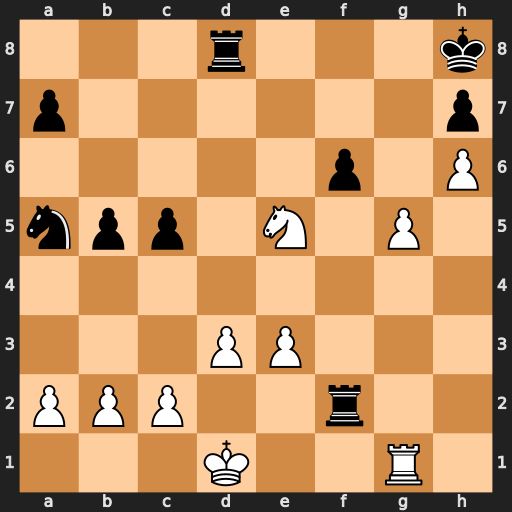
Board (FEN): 3r3k/p6p/5p1P/npp1N1P1/8/3PP3/PPP2r2/3K2R1
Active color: w
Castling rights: -
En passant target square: -
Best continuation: Nf7+ Kg8 Nxd8